Aerial crown-view tile of a tropical tree (Barro Colorado Island, Panama), acquired 20240716:
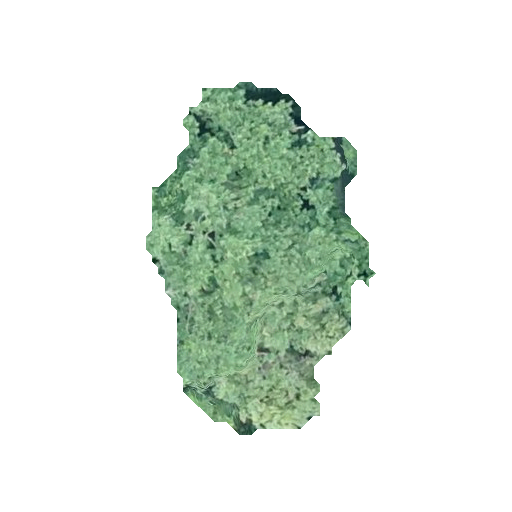
Species: Hieronyma alchorneoides
GBIF accepted scientific name: Hieronyma alchorneoides
Crown area: 85.556 m²